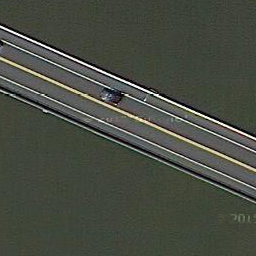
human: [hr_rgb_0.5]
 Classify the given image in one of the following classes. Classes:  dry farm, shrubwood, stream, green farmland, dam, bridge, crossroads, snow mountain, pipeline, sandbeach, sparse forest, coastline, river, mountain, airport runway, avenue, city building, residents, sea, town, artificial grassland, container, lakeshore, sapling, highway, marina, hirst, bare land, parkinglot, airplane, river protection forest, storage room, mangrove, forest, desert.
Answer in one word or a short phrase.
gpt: bridge